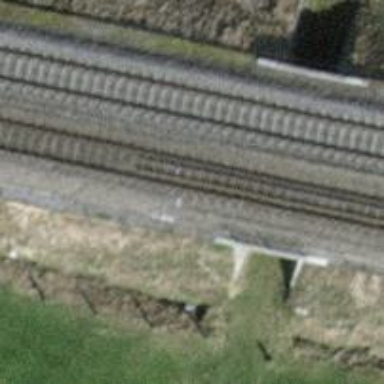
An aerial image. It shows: Railway bridge with electrified tracks and single contact line.